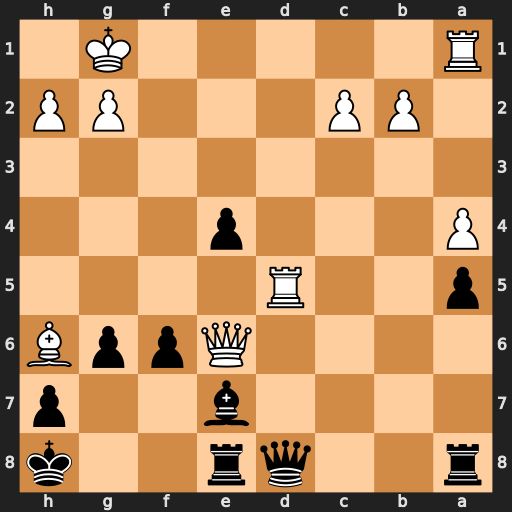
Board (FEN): r2qr2k/4b2p/4QppB/p2R4/P3p3/8/1PP3PP/R5K1
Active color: b
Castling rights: -
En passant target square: -
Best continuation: Bc5+ Kf1 Rxe6 Rxd8+ Rxd8